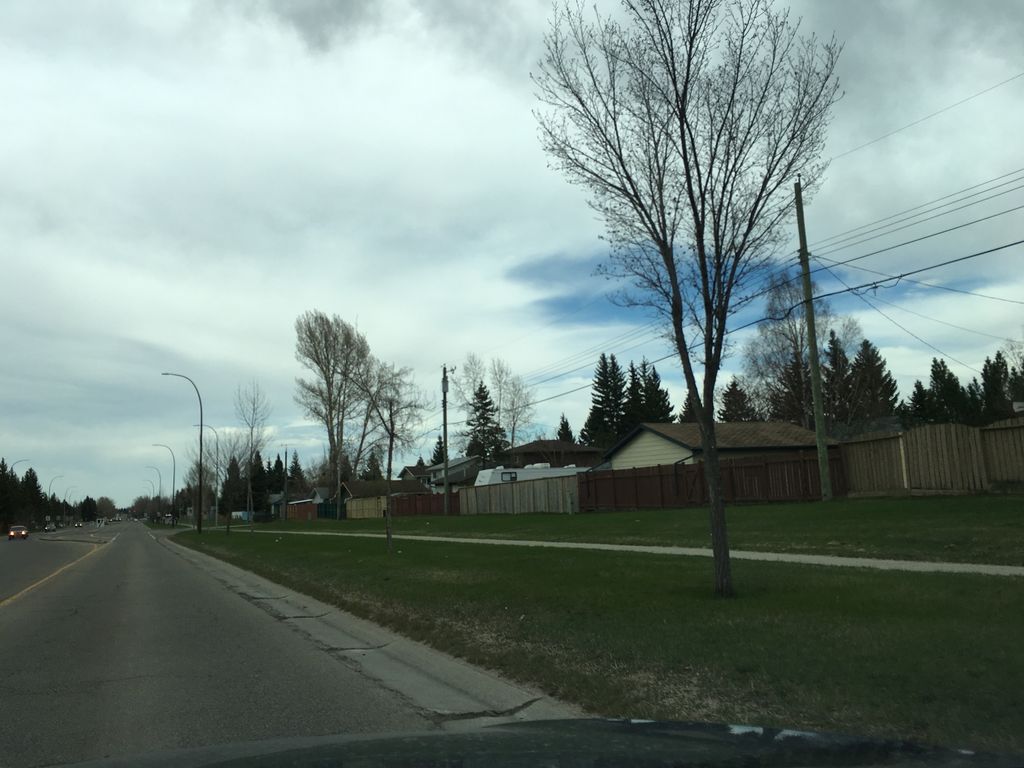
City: calgary